Question: I want by clicking the image(represented by the cross box), a rectangle area will be expanded downward to display information(kind of toggle). How can I do that. Thanks.
when I click another image, I also want the first rectangle area will retract and the next will expand(i.e. only one rectangle area a time)
I want the similar effect here: themetrust.com/demos/reveal/#footloose , but what I really want is that the grey area to put under each row of the photos and probably expecting ajax and rails implementation.

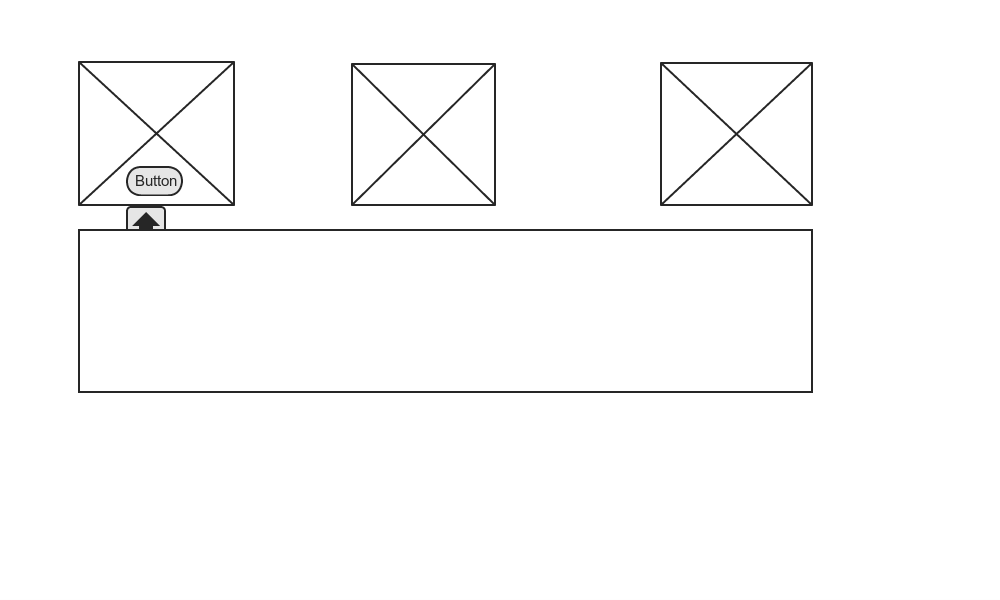
Answer: You haven't given much information, but one strategy you could use is to associate each clickable 'img' with a container that will show or hide:
'''
<div id="images">
<img src="img_src" data-target="#content1" />
<img src="img_src" data-target="#content2" />
<img src="imgs_src" data-target="#content3" />
</div>
<div id="contents">
<div id="content1" class="active">Content1</div>
<div id="content2">Content2</div>
<div id="content3">Content3</div>
</div>
'''
Then you could wire up an event handler for each image, retrieve the content and show it:
'''
$("#images img").on("click", function () {
var content = $(this).data("target");
$("#contents .active").hide("slow", function () {
$(this).removeClass("active");
$(content).show("slow", function () {
$(this).addClass("active");
});
});
});
'''
Also toggling an 'active' class along the way.
<URL>
You might want to check out the following documentation for more effects you could use:
- <URL>